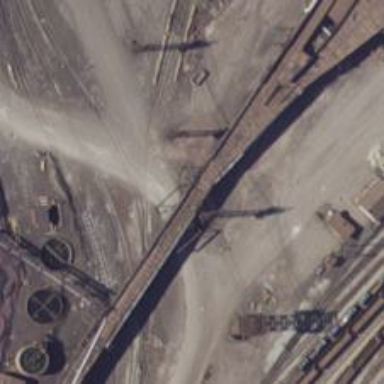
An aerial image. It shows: Disused railway spur bridge.